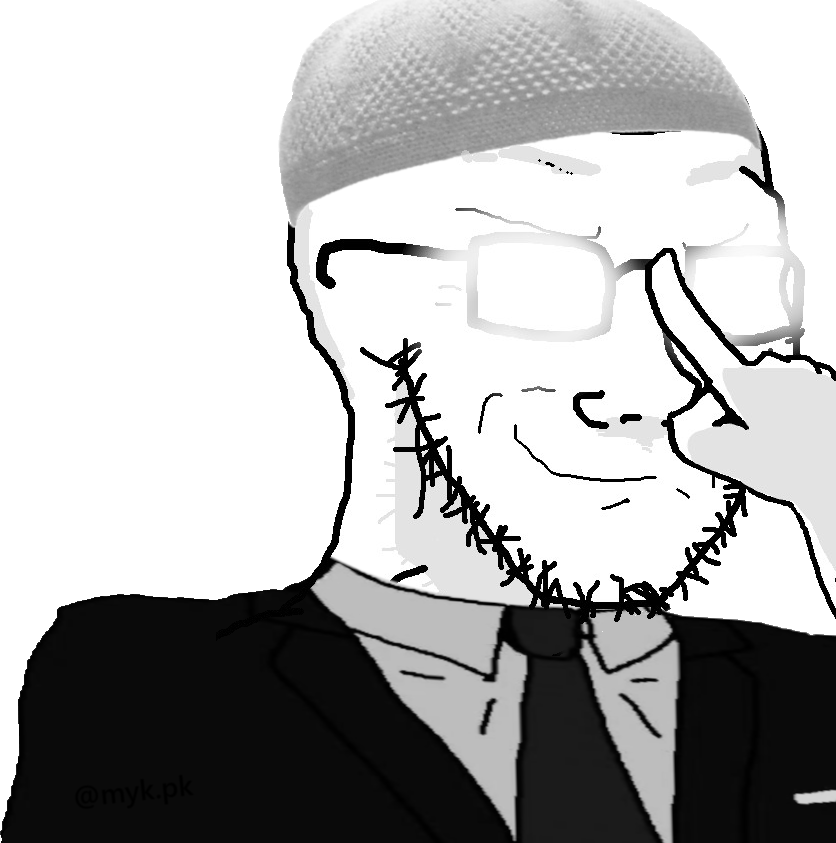
Label: 5_Soyjak